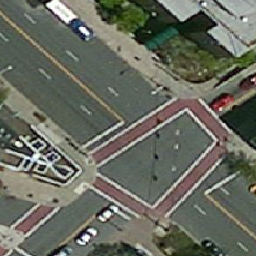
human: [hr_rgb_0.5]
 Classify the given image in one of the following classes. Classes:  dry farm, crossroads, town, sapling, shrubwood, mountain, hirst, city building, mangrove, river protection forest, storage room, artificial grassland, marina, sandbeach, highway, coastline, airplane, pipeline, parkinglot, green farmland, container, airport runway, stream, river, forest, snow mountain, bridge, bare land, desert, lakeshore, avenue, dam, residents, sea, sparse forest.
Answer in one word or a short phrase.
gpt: crossroads